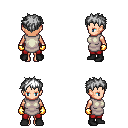
a pixel art fantasy rpg character, female body template, human, light skin, white tunic, red pants, white bedhead hairstyle, gold gloves, black shoes, four views (front, back, left, right), 2x2 character sprite sheet, small pixel art, hard edges, no anti-aliasing